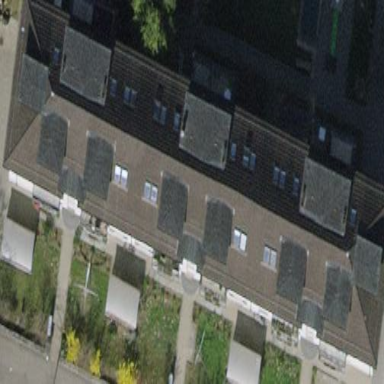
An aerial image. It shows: Hipped-roof building with apartments.